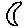
Label: moon